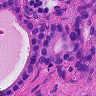
Metastatic tissue present: yes